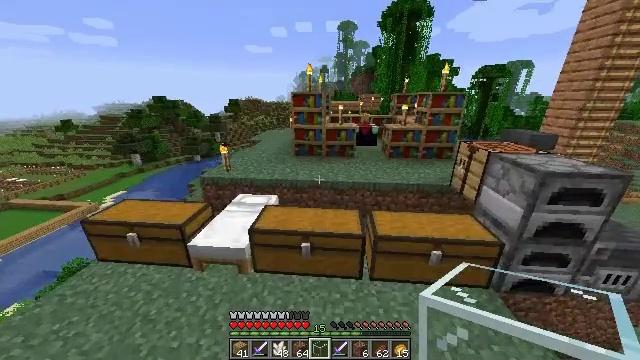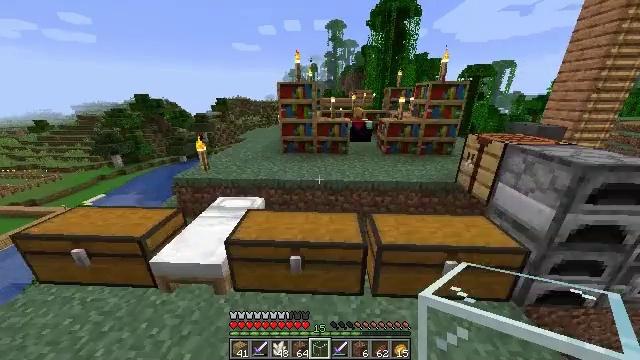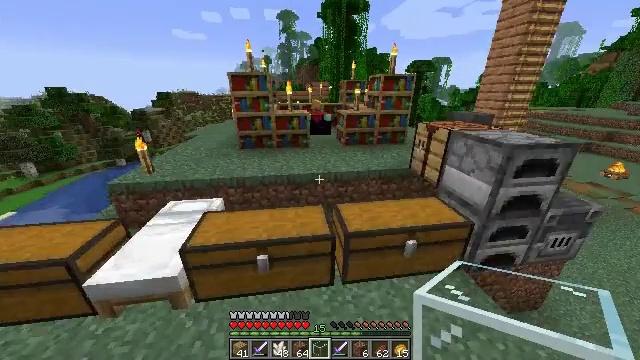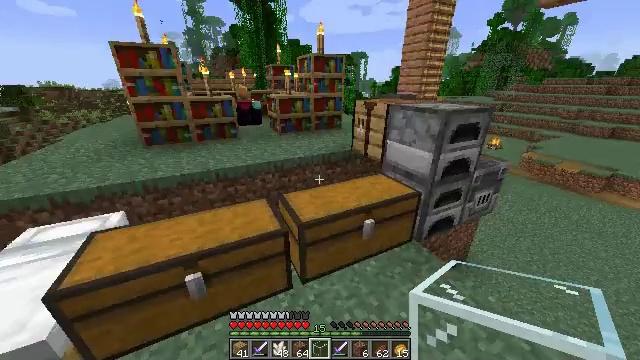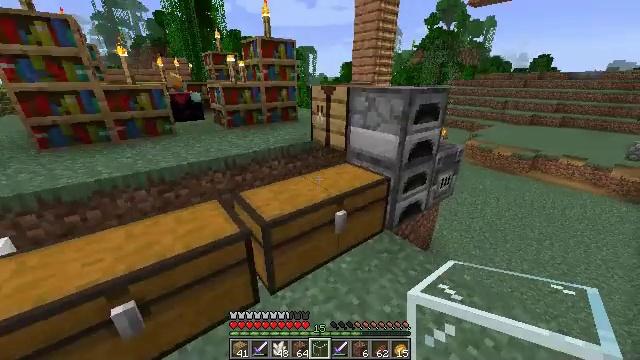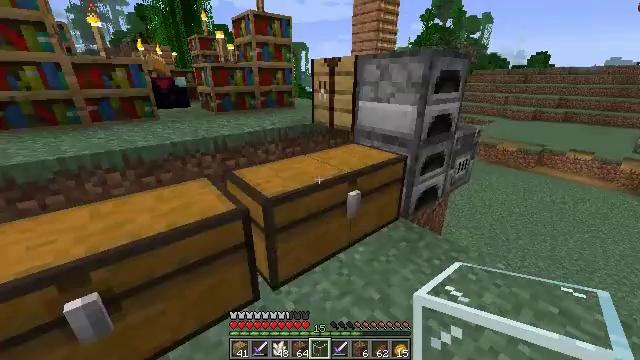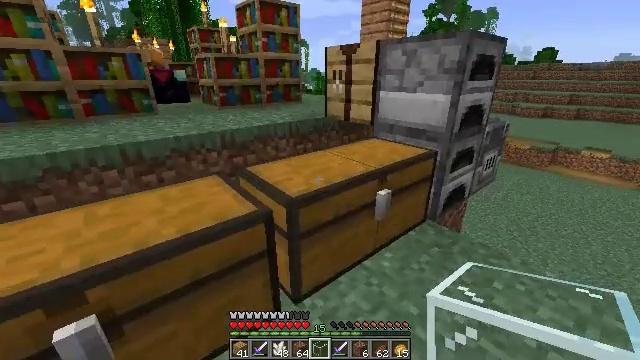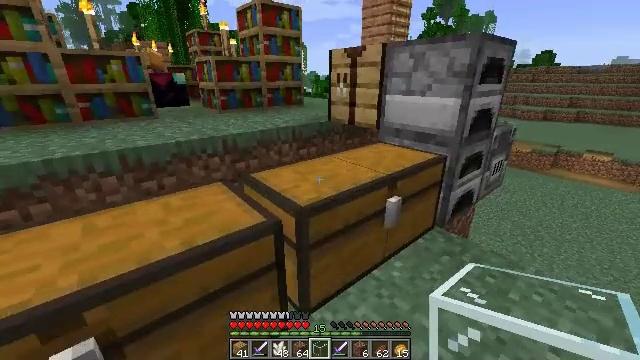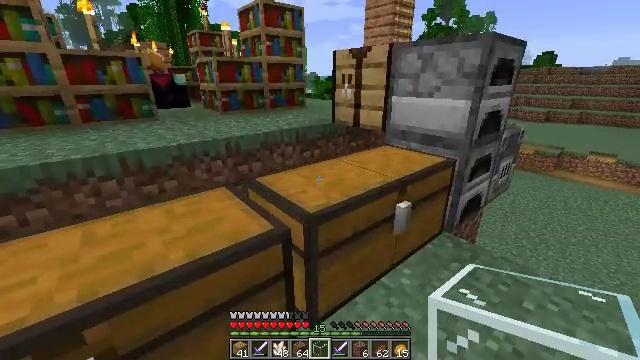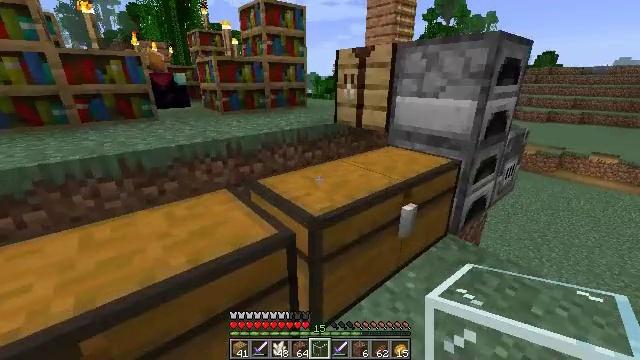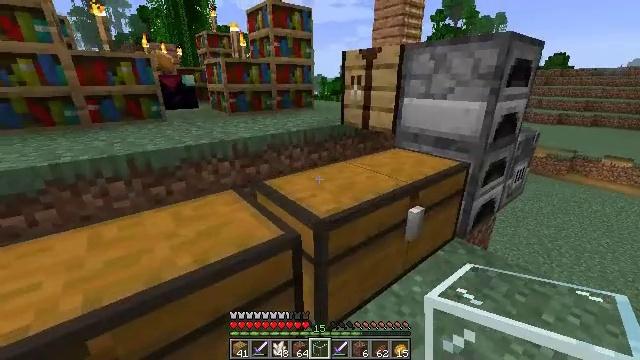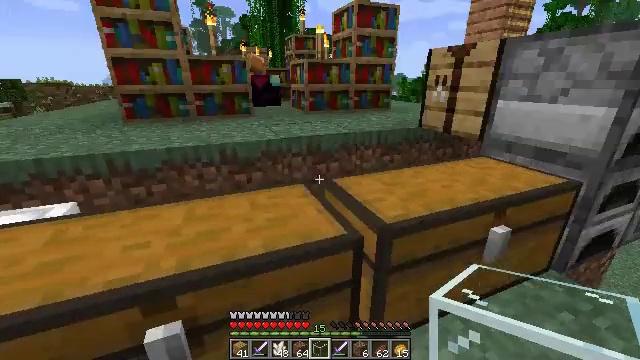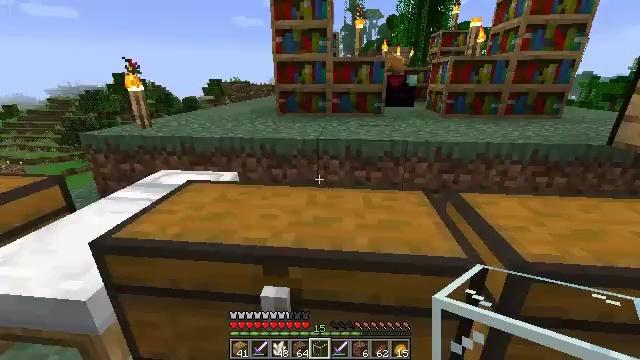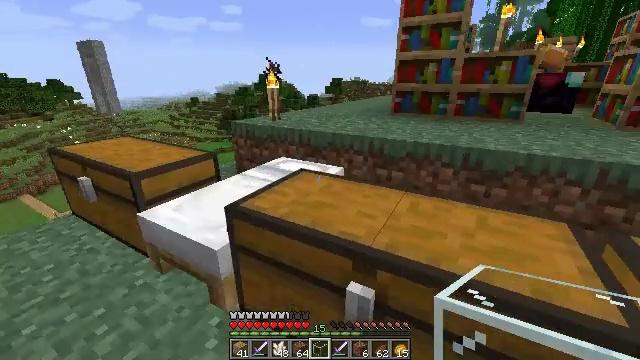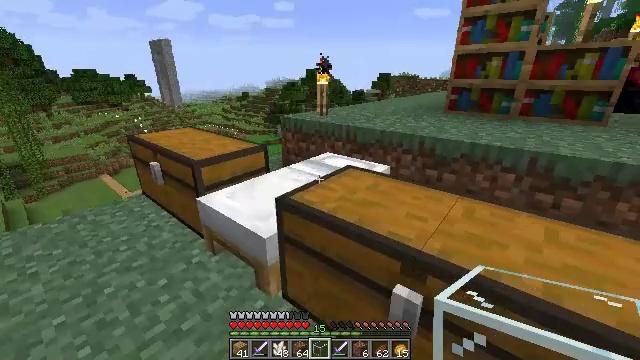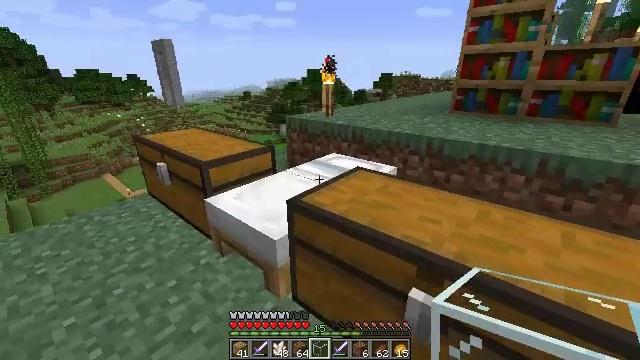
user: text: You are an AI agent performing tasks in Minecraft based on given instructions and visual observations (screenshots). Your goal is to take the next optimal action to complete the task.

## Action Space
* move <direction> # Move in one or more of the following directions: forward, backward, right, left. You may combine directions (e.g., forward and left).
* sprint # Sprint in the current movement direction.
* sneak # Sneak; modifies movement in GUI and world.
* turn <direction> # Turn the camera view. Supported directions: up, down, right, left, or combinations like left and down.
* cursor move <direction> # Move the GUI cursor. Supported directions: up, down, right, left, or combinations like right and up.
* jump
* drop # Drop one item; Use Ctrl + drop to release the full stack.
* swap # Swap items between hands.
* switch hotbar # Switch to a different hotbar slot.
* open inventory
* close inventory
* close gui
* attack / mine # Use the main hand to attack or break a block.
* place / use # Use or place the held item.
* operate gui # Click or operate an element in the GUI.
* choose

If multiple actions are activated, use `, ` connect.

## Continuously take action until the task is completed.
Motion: motion action
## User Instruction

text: Craft a minecart.
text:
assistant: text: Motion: move forward, turn right
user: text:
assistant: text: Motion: turn right and down
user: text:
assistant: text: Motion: turn right
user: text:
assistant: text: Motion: turn right
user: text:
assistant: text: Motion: turn right
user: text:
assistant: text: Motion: no_op
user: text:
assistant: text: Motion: no_op
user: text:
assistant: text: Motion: no_op
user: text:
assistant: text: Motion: no_op
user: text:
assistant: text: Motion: turn left
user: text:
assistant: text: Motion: turn left
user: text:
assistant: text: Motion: turn left
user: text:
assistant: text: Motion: turn left
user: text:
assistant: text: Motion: move left, turn left
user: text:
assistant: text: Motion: move forward and move left
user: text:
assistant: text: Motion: move forward and move left
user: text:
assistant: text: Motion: move forward and move left
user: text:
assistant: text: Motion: move forward and move left, turn right and down
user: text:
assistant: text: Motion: move forward and move left, turn right and down
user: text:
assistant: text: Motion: turn right and down
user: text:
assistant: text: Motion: turn right and down
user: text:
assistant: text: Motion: turn right
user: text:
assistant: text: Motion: use / place
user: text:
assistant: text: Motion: turn down, use / place
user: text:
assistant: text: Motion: turn right and down, use / place
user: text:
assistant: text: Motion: turn right, use / place
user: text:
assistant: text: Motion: use / place
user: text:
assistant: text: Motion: use / place
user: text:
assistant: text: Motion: no_op
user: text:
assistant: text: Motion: no_op